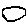
Label: cloud